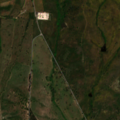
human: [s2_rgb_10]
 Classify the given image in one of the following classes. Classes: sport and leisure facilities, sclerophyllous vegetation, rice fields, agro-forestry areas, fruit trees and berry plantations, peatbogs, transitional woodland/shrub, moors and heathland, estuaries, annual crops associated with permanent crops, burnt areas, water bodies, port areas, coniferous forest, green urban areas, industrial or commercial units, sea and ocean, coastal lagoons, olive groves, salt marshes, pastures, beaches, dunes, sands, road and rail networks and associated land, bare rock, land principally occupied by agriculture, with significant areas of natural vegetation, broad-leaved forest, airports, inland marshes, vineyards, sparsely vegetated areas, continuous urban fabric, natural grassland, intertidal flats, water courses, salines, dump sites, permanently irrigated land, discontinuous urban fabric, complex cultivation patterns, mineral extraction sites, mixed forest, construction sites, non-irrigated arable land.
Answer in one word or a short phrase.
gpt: non-irrigated arable land, olive groves, pastures, annual crops associated with permanent crops, agro-forestry areas